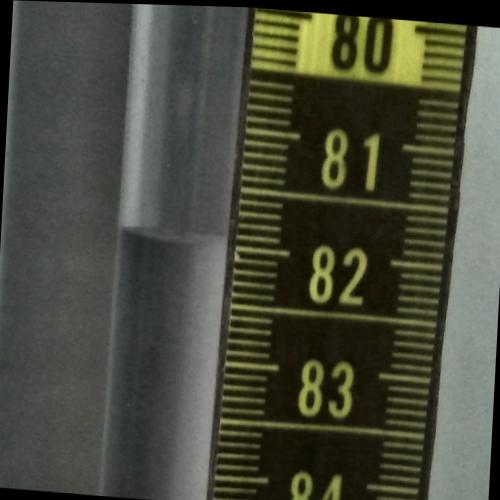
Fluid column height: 81.9 cm